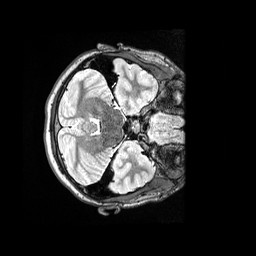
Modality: T2w
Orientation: axial
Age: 13
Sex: female
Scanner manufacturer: siemens
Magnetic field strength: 3 T
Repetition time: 3.2 s
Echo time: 0.564 s